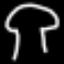
Label: mushroom